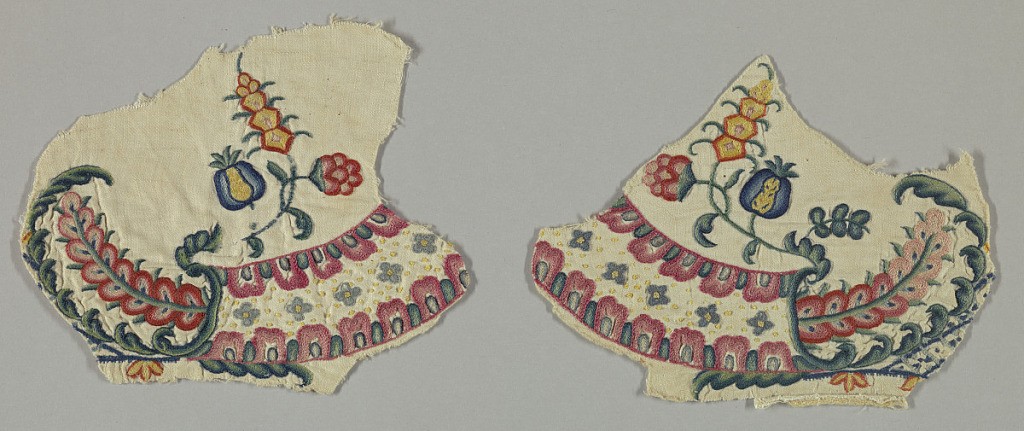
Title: Fragments
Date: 18th century
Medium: wool on linen Technique: crewel embroidery on plain weave
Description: Fragments showing formal floral forms in multicolored wool on linen.